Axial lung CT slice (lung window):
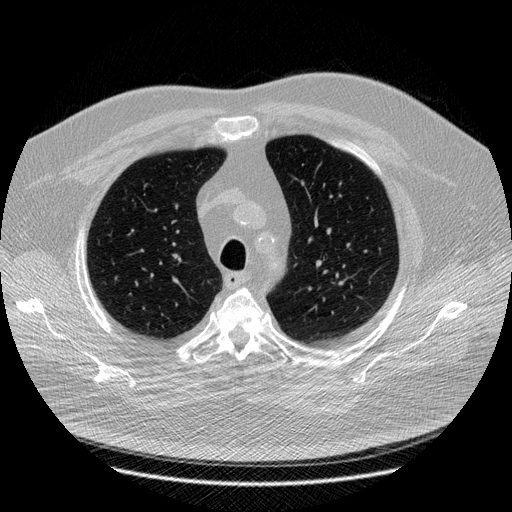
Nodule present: no